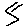
Label: zigzag